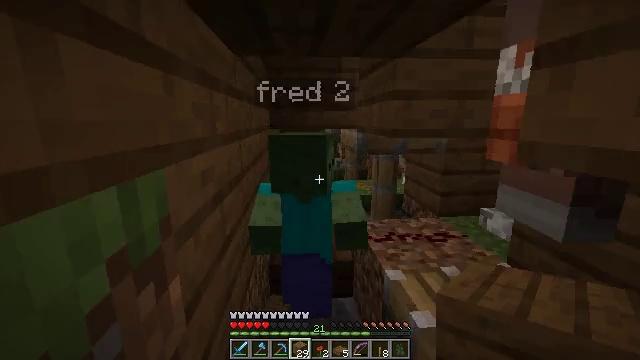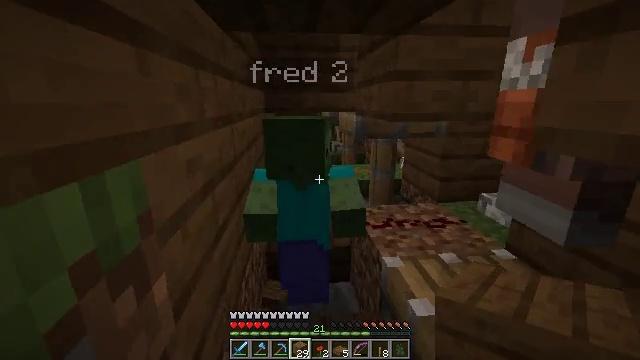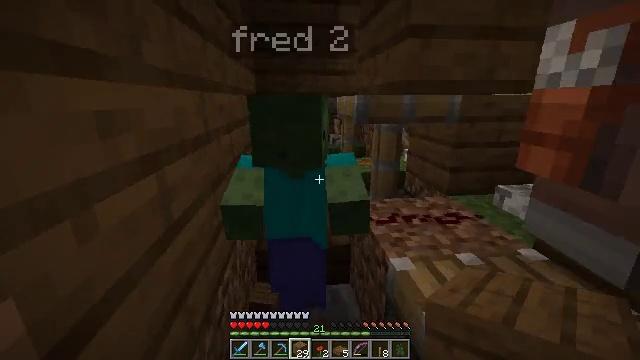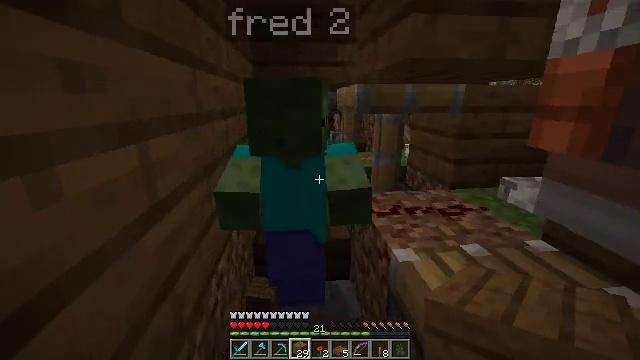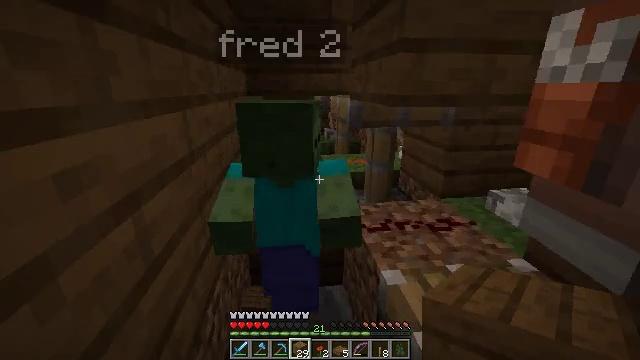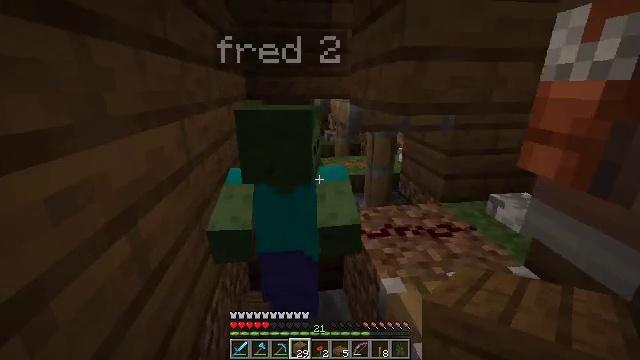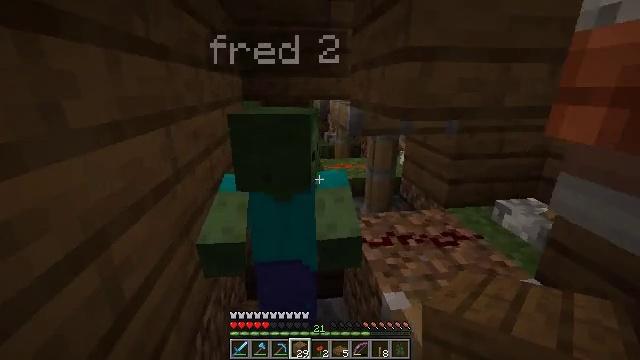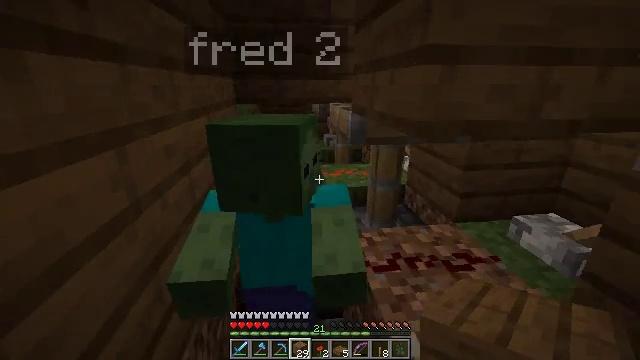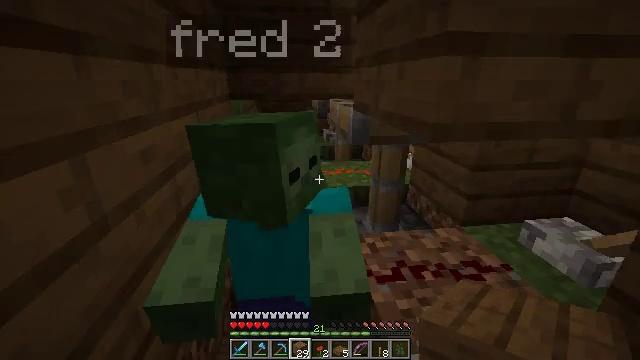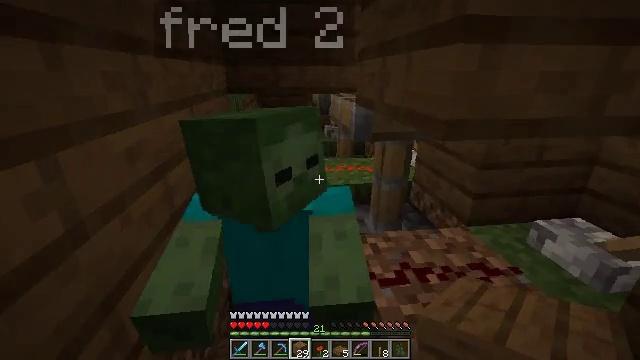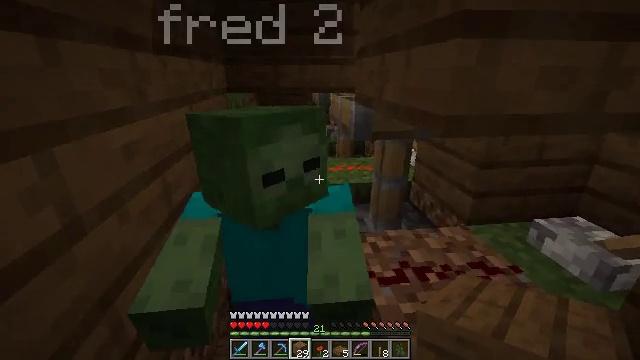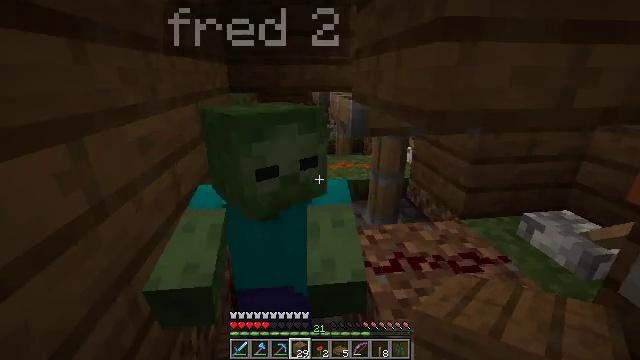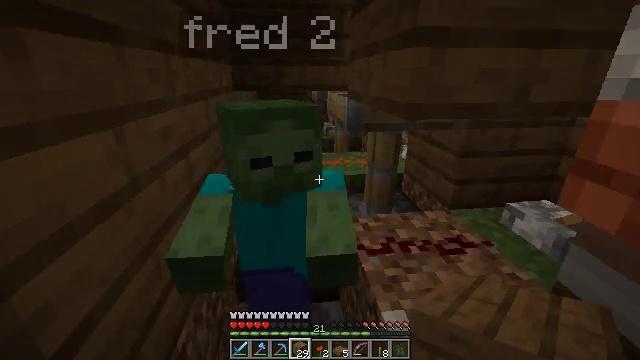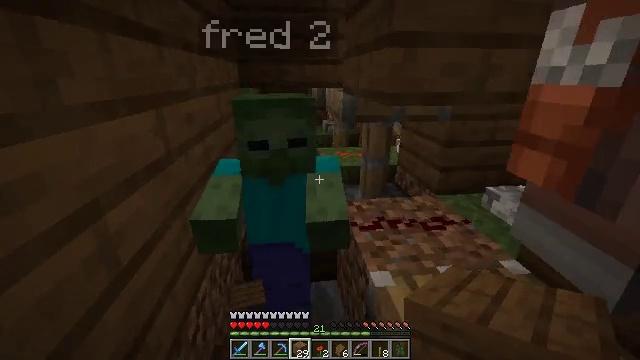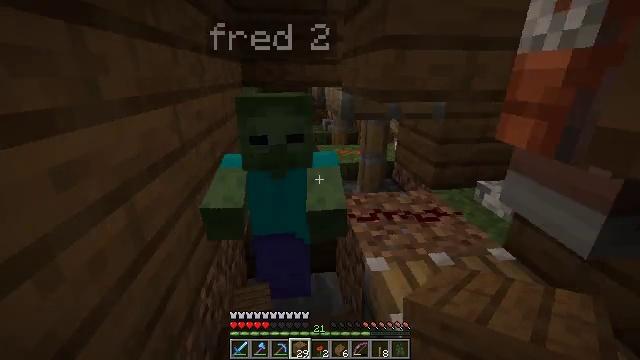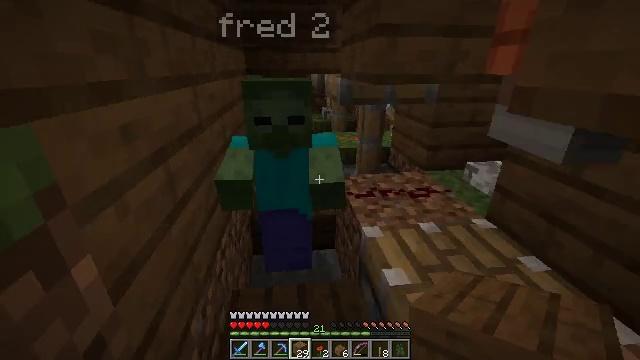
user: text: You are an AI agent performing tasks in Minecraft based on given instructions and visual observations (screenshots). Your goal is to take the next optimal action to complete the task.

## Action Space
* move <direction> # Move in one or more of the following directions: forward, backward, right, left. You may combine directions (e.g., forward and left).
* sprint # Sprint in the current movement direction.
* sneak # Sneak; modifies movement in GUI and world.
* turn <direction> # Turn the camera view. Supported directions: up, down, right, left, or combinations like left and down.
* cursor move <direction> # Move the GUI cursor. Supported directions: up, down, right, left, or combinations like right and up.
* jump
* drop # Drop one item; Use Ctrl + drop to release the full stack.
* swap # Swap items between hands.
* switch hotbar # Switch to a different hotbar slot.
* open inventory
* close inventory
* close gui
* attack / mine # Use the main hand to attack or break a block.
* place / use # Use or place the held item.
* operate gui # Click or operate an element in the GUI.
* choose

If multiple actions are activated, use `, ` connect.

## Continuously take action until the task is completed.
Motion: motion action
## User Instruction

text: Break the spruce slab from a structure.
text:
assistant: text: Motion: move forward, turn down
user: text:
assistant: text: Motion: move forward
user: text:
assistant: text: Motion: move forward
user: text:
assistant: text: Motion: move forward, turn down
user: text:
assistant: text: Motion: move forward
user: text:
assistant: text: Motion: move forward
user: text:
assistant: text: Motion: move forward
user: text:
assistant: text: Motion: turn down
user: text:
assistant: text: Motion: turn down
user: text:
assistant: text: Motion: move back
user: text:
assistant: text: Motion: move back
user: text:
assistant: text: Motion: move back
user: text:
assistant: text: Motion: move back
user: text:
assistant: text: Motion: move back
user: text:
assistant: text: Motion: move back, turn down
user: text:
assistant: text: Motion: move back
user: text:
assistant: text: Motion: no_op
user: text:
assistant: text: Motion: no_op
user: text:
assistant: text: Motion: no_op
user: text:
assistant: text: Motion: no_op
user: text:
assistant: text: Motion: no_op
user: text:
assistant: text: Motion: no_op
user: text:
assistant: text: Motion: turn down
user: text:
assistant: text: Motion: no_op
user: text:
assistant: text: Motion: no_op
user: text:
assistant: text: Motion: move back
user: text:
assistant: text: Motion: move back
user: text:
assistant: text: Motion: move back
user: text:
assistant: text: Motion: move back
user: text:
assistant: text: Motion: move back